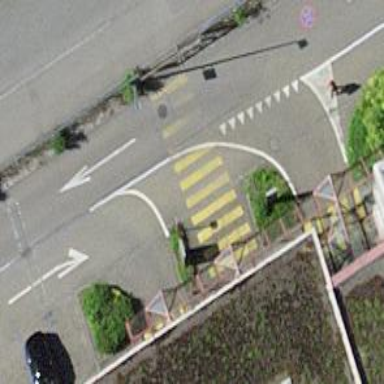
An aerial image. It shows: Uncontrolled zebra crossing on the road.